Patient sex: M
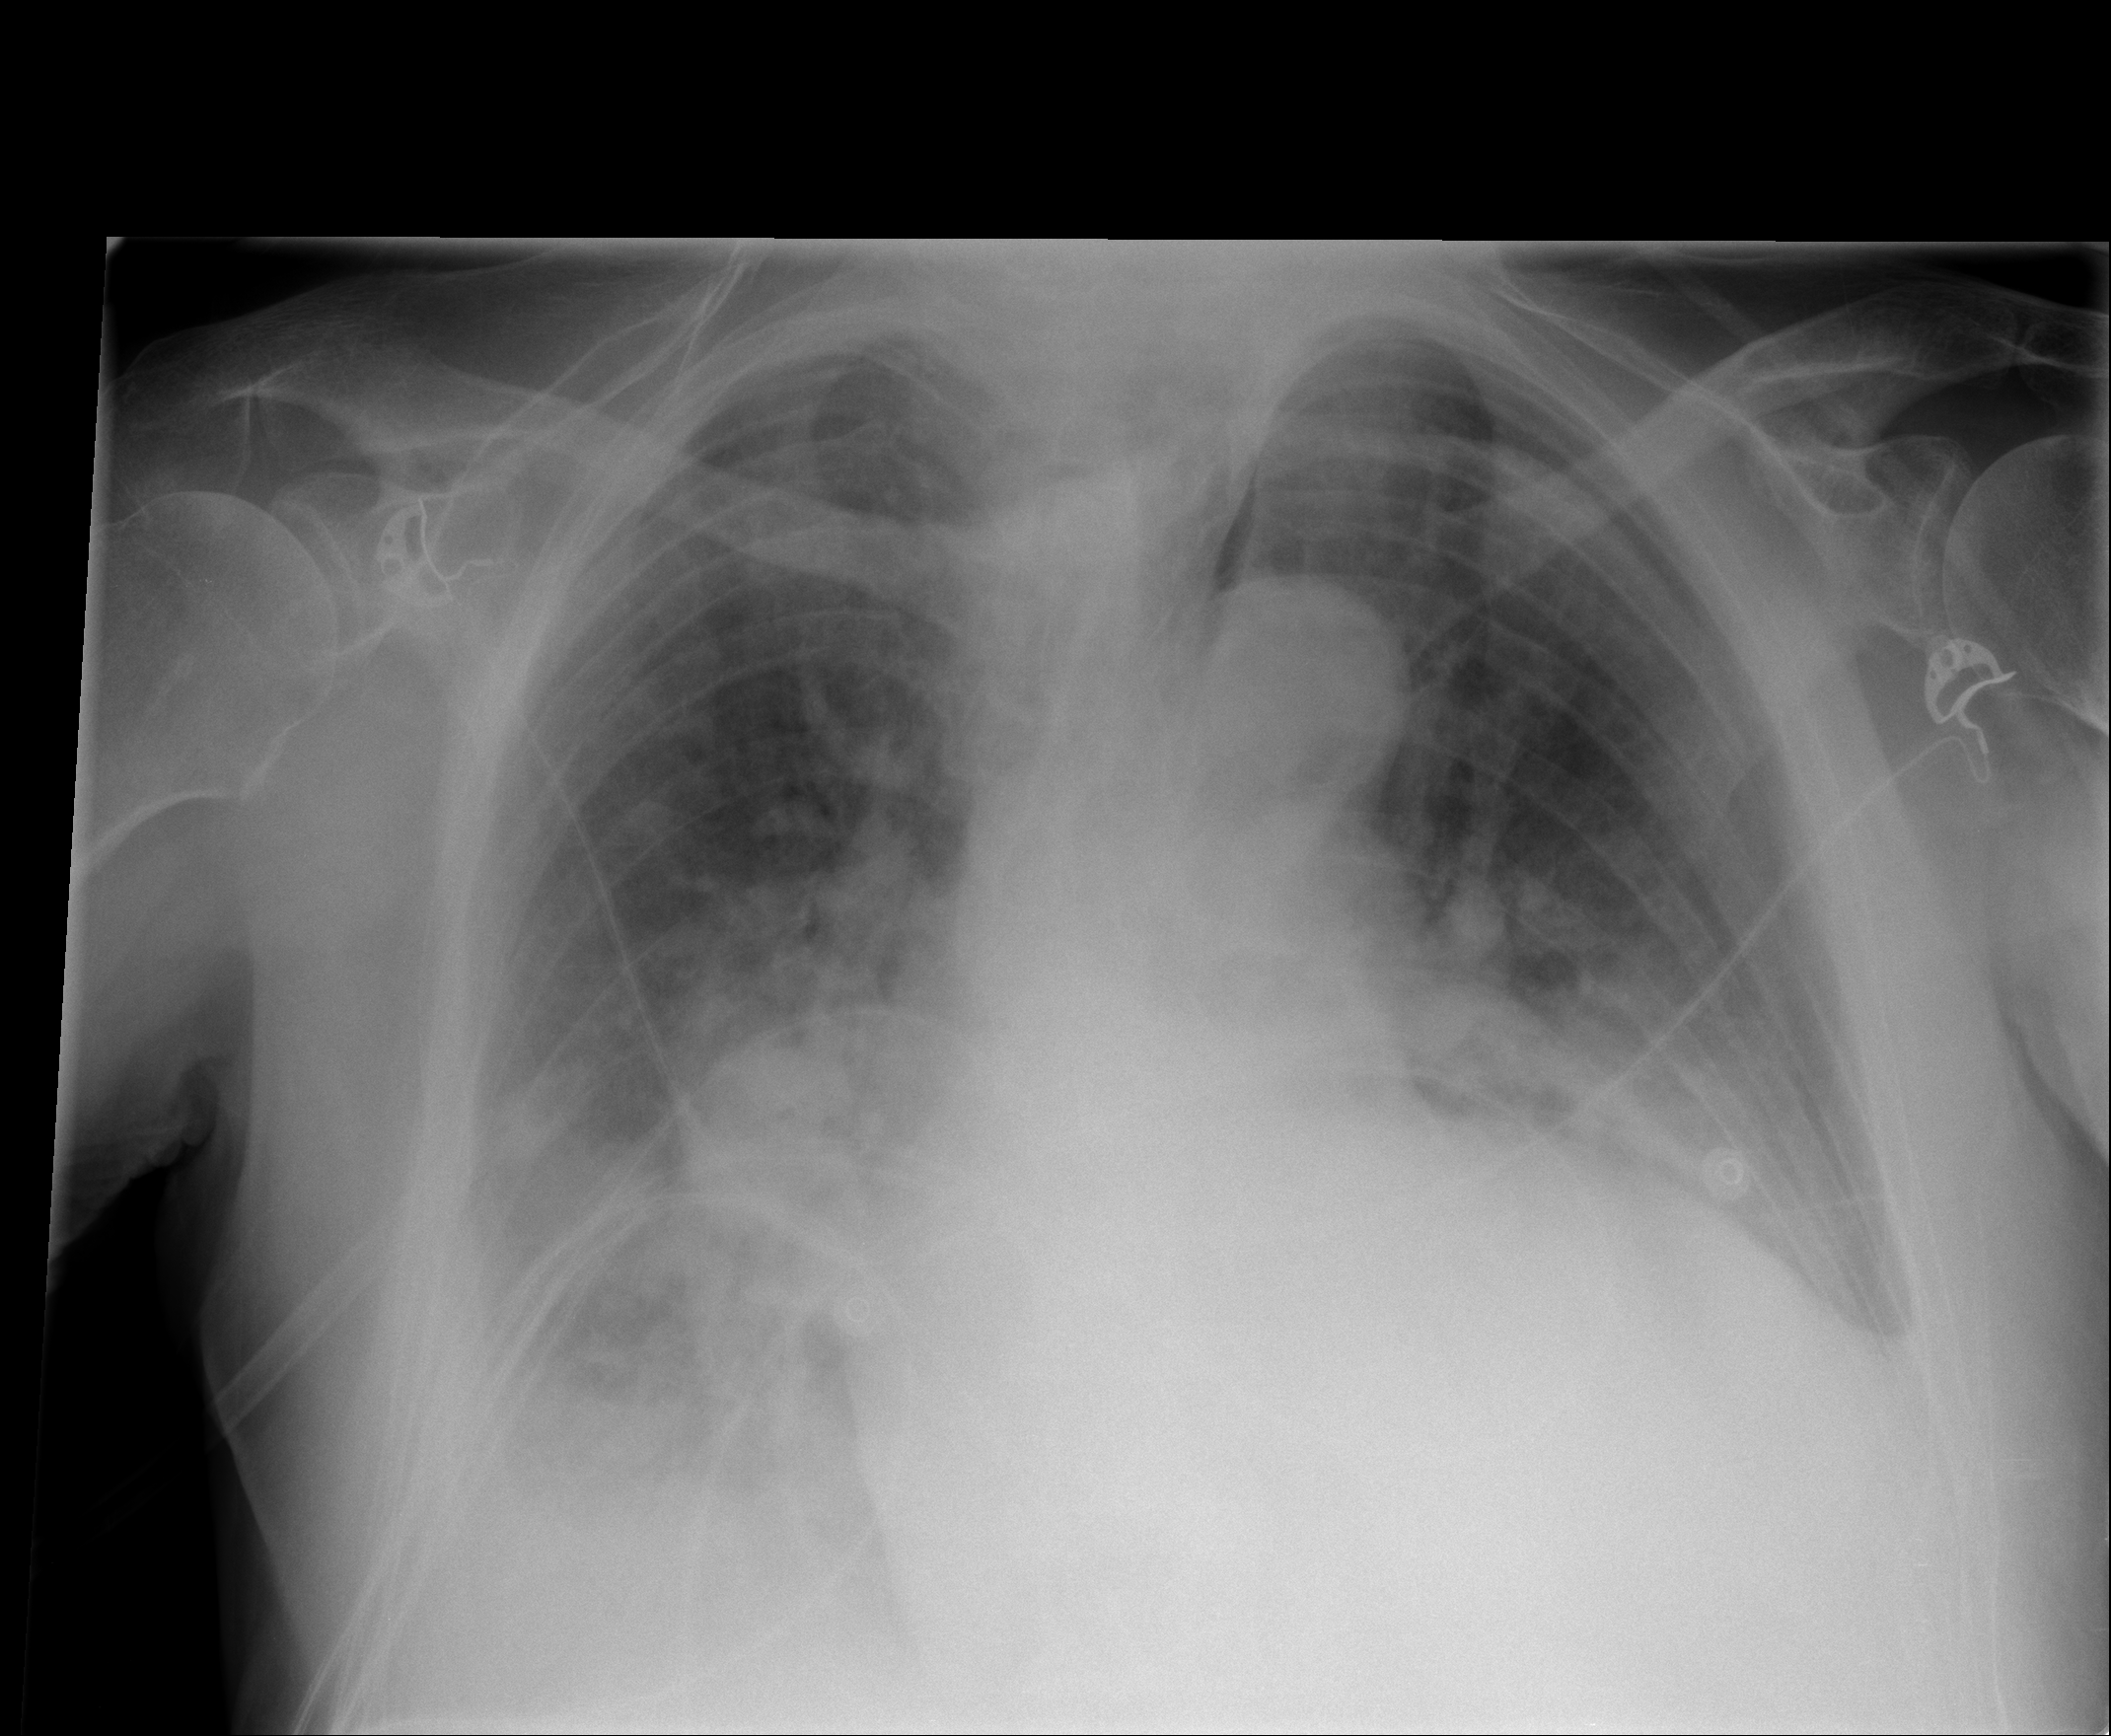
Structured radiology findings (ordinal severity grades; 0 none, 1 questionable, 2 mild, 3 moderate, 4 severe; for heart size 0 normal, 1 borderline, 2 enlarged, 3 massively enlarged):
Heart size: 2
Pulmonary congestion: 3
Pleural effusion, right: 3
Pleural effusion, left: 2
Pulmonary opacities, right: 3
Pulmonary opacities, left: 2
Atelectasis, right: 3
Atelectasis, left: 2